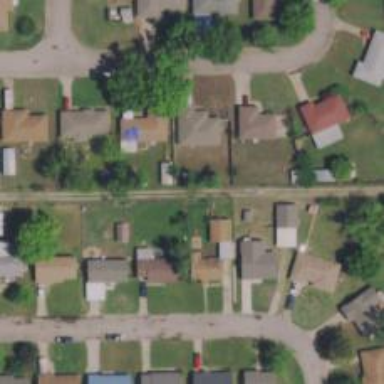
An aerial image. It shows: Alley classified as service road.